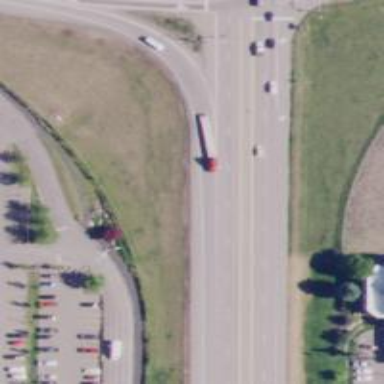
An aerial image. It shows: Trunk highway.